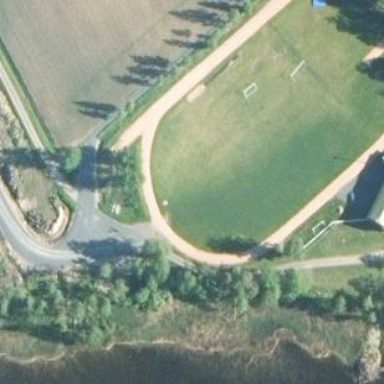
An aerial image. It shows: Grass pitch used for athletics and soccer leisure activities.